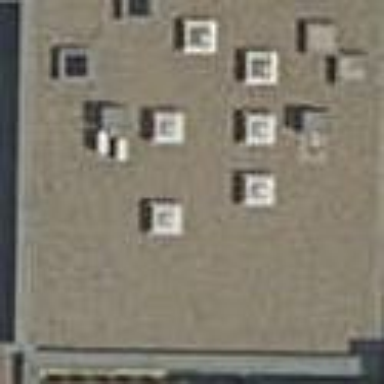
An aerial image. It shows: Retail building.